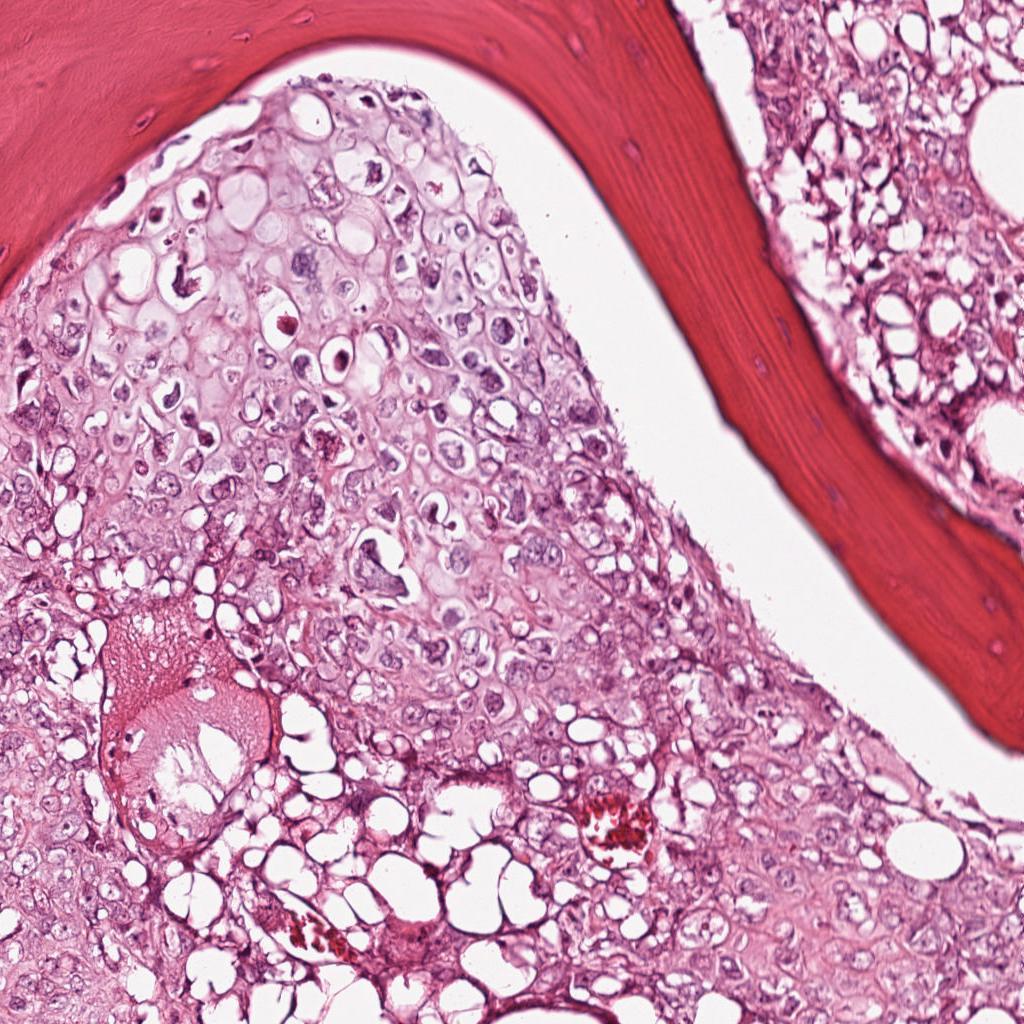
Label: Viable